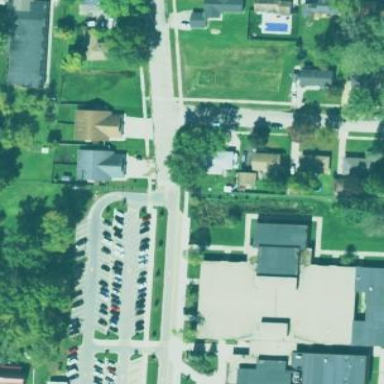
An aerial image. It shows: School building.